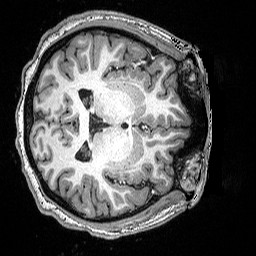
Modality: T1w
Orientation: axial